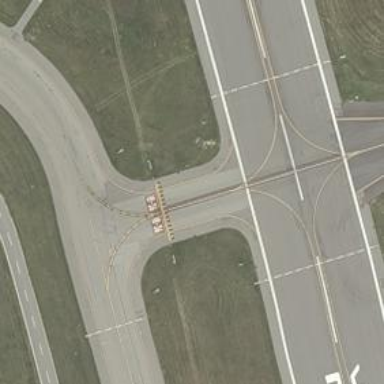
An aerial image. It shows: Image of taxiway at airport.